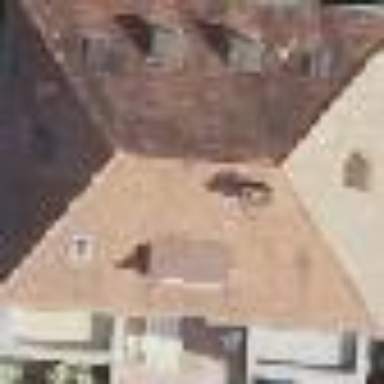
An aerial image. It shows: Pyramidal-shaped roof of apartment building.